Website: bh-photo
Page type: store-pickup
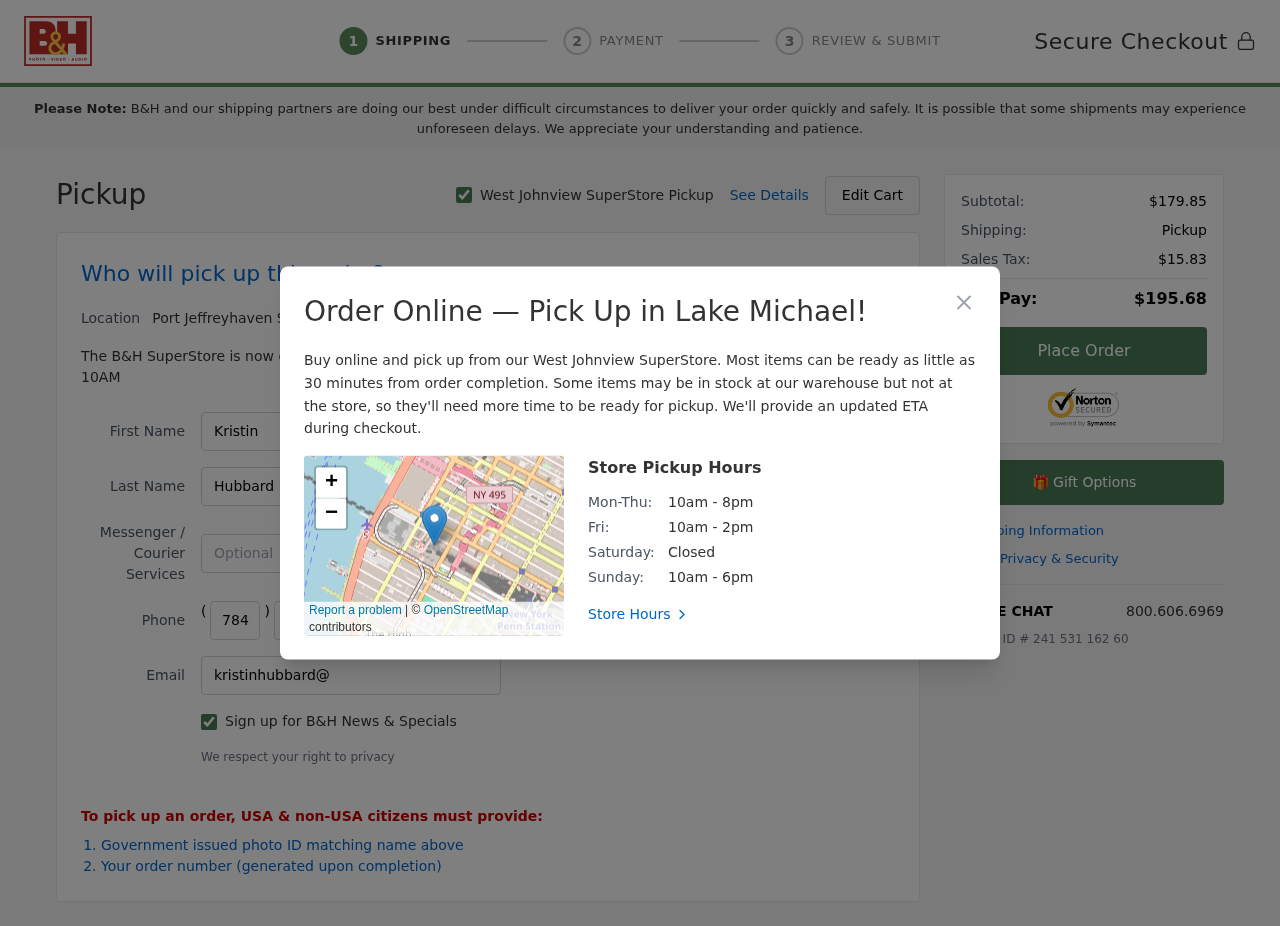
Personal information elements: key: PII_CITY
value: West Johnview
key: PII_CITY2
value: Port Jeffreyhaven
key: PII_CITY3
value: Lake Michael
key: PII_EMAIL
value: kristinhubbard@yahoo.com
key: PII_FIRSTNAME
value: Kristin
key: PII_LASTNAME
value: Hubbard
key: PII_PHONE_AREA
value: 784
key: PII_PHONE_PREFIX
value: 253
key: PII_PHONE_SUFFIX
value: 8350
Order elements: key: ORDER_SUBTOTAL
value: $179.85
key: ORDER_TAX
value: $15.83
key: ORDER_TOTAL
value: $195.68
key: ORDER_ID
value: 241 531 162 60